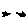
Label: star